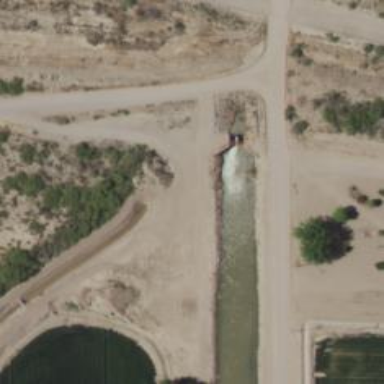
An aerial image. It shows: Sluice gate on the waterway.